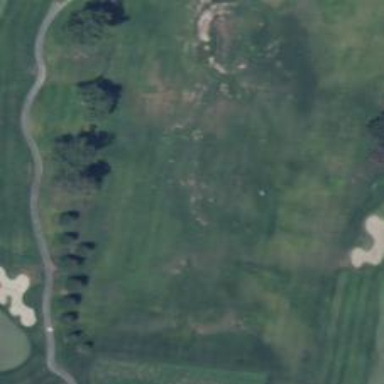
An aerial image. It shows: Grassy area designated as driving range for golf.